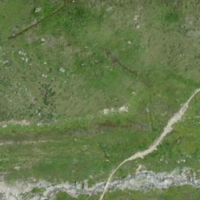
EUNIS habitat code: 26
Species observed at this site:
Parnassius phoebus